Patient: sex M, age 74
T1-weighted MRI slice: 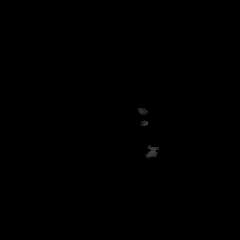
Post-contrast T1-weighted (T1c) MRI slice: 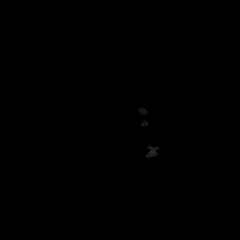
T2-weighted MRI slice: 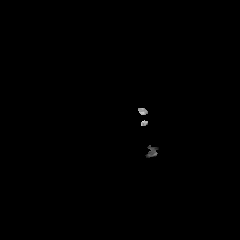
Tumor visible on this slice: no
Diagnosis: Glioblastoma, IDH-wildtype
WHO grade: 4